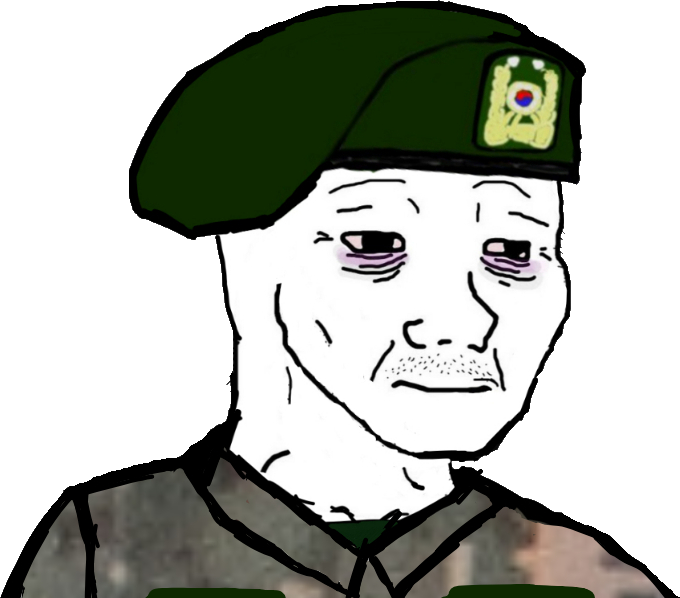
Label: 5_Doomer